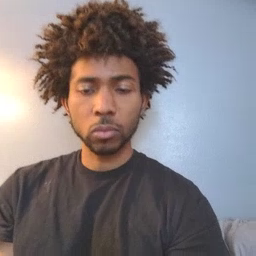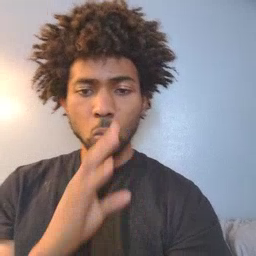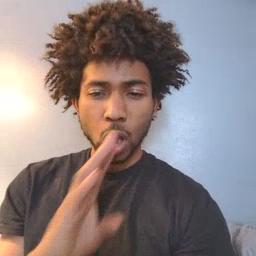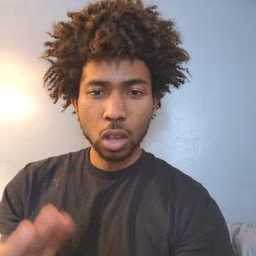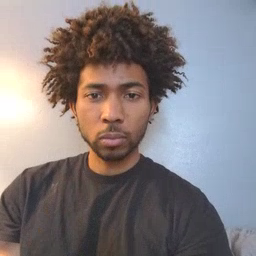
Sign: quiet